Question: I have a container with a width of 100% that contains 2 div,
the first 1 has a fixed width of 50px and the second one needs to occupy all the remaining space (if I give it width: 100% it will obviously fall)
Here's a sample simplified markup:
'''
<div style="width: 100%;height: 50%; border:1px solid black;">
<div style="width: 50px; border: 1px solid green;height: 100%;box-sizing: border-box;"></div>
<div style="width: auto; border: 1px solid red;height: 100%;box-sizing: border-box;"></div>
</div>
'''
Of course I don't want any solutions that use javascript or event handlers on the window resize event

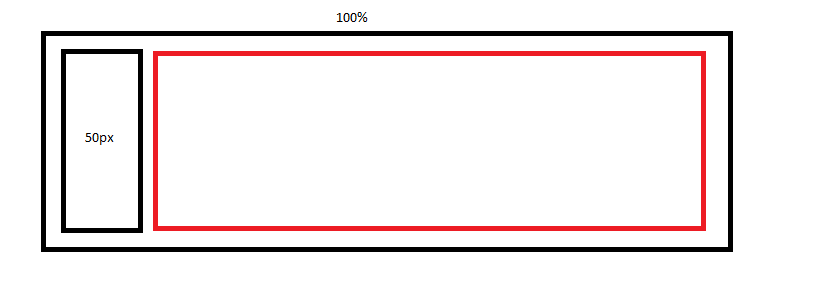
Answer: ## Solution 1
On the first child div set 'float:left;'
on the second child set: 'overflow:hidden' (or auto). This triggers a block formatting context - which causes the second div to fill the remaining horizontal width.
<URL>
'''
.container
{
width: 100%;height: 50%; border:1px solid black;
height: 100px;
}
.left
{
width: 50px; border: 1px solid green;height: 100%;box-sizing: border-box;
float:left;
}
.right
{
width: auto; border: 1px solid red;height: 100%;box-sizing: border-box;
overflow: hidden;
}
'''
One important advantage with this method is that it is cross-browser. (no css3 needed)
## Solution 2
Set 'position:absolute' on the first child div and set on the second child div: 'padding-left:50px' - making use of box-sizing property to place that padding within the box.
<URL>
'''
.container
{
width: 100%;height: 50%; border:1px solid black;
height: 100px;
position: relative;
}
.left
{
width: 50px; border: 1px solid green;height: 100%;box-sizing: border-box;
position:absolute;
top:0;
left:0;
}
.right
{
border: 1px solid red;
width: 100%;
height: 100%;
-moz-box-sizing: border-box;
box-sizing: border-box;
padding-left: 50px;
}
'''